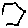
Label: hexagon